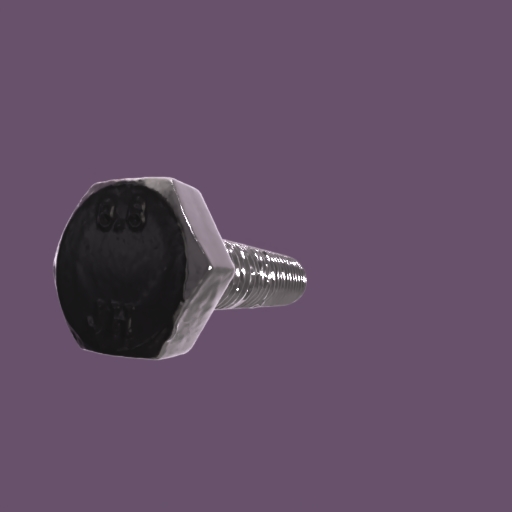
Label: bolt